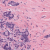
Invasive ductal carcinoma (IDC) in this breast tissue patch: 1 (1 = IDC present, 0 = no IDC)